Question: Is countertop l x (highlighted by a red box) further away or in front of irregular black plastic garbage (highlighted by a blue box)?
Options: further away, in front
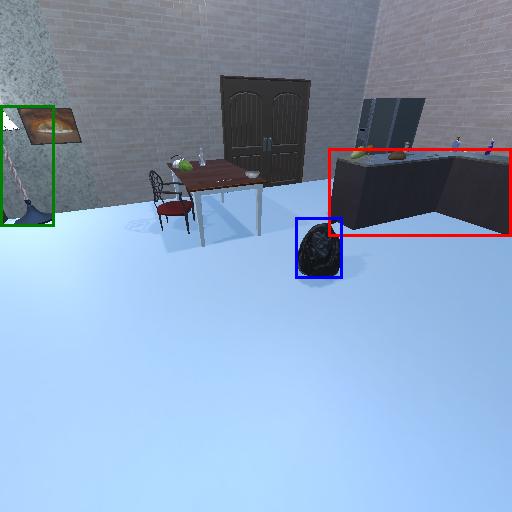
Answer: further away